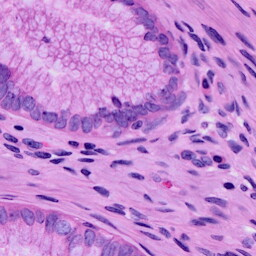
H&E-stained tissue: Cervix